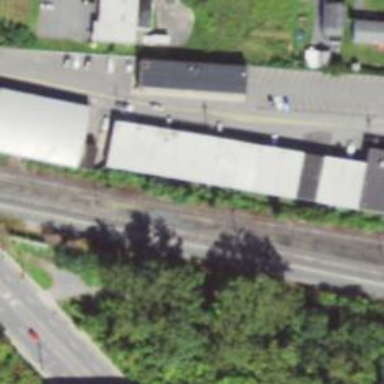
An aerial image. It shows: Railway spur service.